Question: Right now I am using Widget.AppCompat.SearchView to get a search bar that looks and can be adjusted as explained in this <URL>
But I want something more like this but with my own color scheme.
Do I need to use another widget? And if so which one?
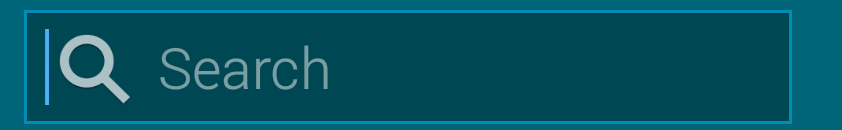
Answer: i think you need 'Theme.AppCompact.Light' for Bright colors.
in 'res/values/themes.xml'
'''
<?xml version="1.0" encoding="utf-8"?>
<resources>
<!-- the theme applied to the application or activity -->
<style name="CustomActionBarTheme"
parent="@android:style/Theme.Holo.Light.DarkActionBar">
<item name="android:actionBarStyle">@style/MyActionBar</item>
</style>
<!-- ActionBar styles -->
<style name="MyActionBar"
parent="@android:style/Widget.Holo.Light.ActionBar.Solid.Inverse">
<item name="android:background">@drawable/actionbar_background</item>
</style>
</resources>
'''
or this is for change color of Text (Search Text) ;
in : 'res/values/themes.xml'
'''
<?xml version="1.0" encoding="utf-8"?>
<resources>
<!-- the theme applied to the application or activity -->
<style name="CustomActionBarTheme"
parent="@style/Theme.Holo">
<item name="android:actionBarStyle">@style/MyActionBar</item>
<item name="android:actionBarTabTextStyle">@style/MyActionBarTabText</item>
<item name="android:actionMenuTextColor">@color/actionbar_text</item>
</style>
<!-- ActionBar styles -->
<style name="MyActionBar"
parent="@style/Widget.Holo.ActionBar">
<item name="android:titleTextStyle">@style/MyActionBarTitleText</item>
</style>
<!-- ActionBar title text -->
<style name="MyActionBarTitleText"
parent="@style/TextAppearance.Holo.Widget.ActionBar.Title">
<item name="android:textColor">@color/actionbar_text</item>
</style>
<!-- ActionBar tabs text styles -->
<style name="MyActionBarTabText"
parent="@style/Widget.Holo.ActionBar.TabText">
<item name="android:textColor">@color/actionbar_text</item>
</style>
</resources>
'''
if you can translate farsi Language, use this :
<URL>
and i also suggest you, read this :
<URL>
Hope this help you.